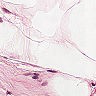
Metastatic tissue present: no